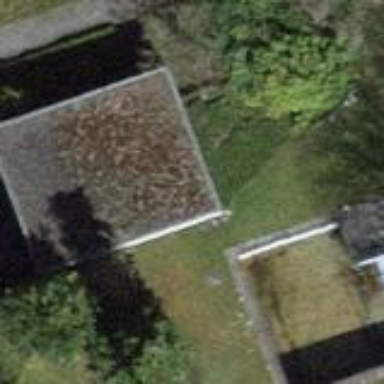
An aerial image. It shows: Garage.